Field crop: tomato
Growth stage: 1
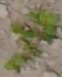
Species: portulaca